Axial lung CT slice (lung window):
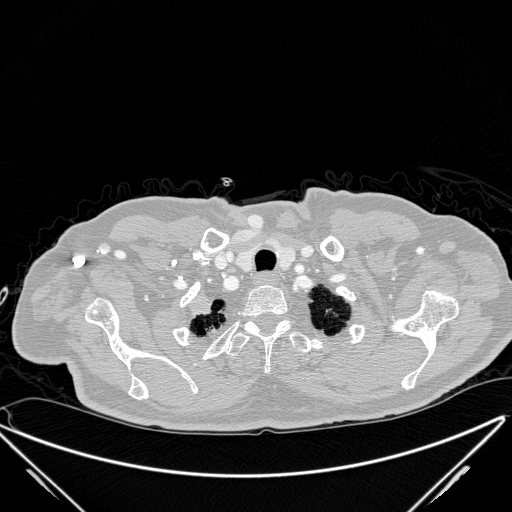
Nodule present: no